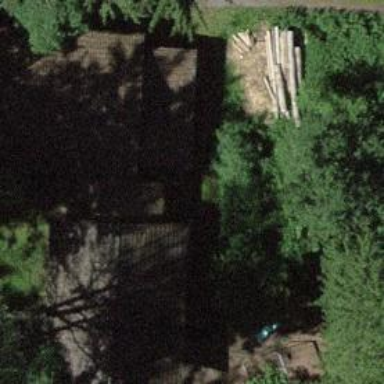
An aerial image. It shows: Shed.